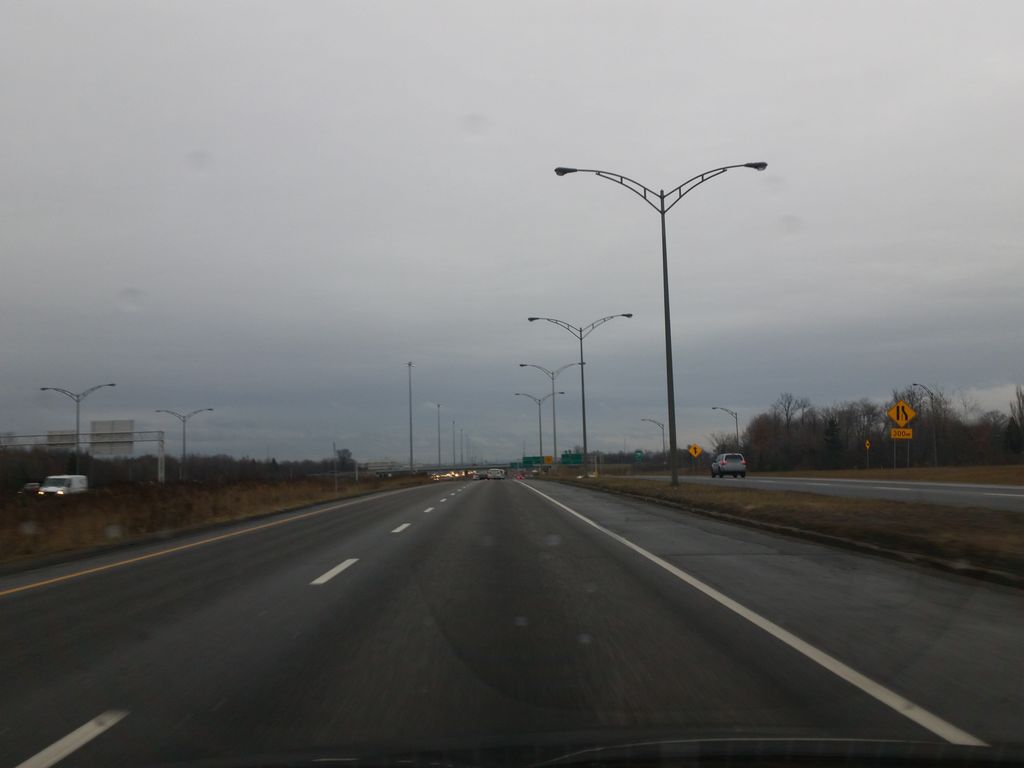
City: quebec_city